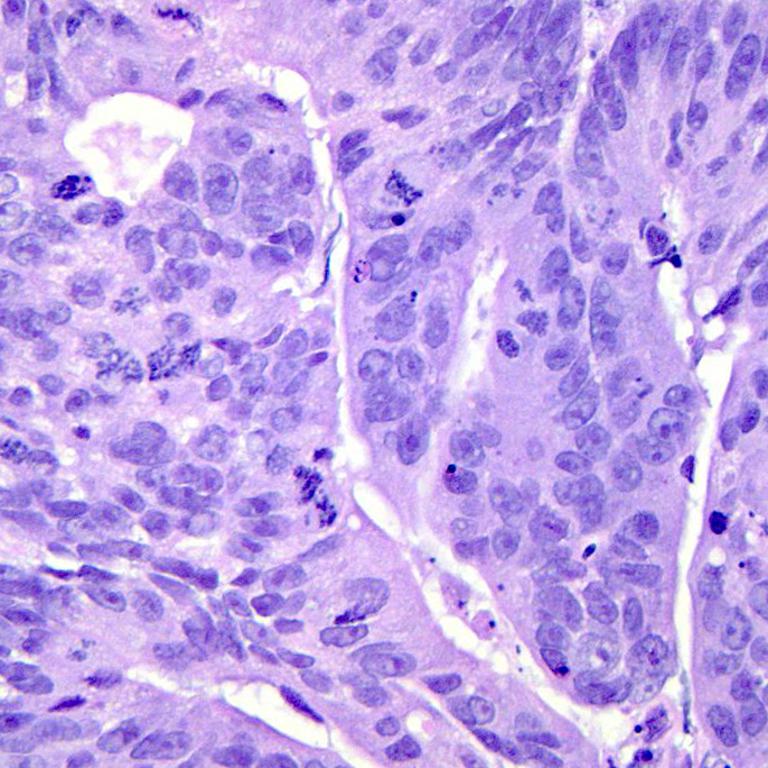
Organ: colon
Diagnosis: adenocarcinomas